Question: I have an interesting error which I couldn't debug and find information online. Got a screenshot of the error. Please see...

This is the details view of my controller. There are many records in that database table and some of them returns that error when I click the records on the list view. Most of them shows the page with no problems, but some of them does this. As you see in the picture, Model.Description has a value, and a long one, and it's far from being a null or empty value.
That is the Details controller which returns the db record to the view.
'''
public ActionResult Details(string title, int id)
{
if (id == null)
{
return new HttpStatusCodeResult(HttpStatusCode.BadRequest);
}
Page page = db.Pages.Where(p => p.MenuElement_Id == 2).First(p => p.Id == id);
if (page == null || HelperFuncs.URLFriendly(page.Title) != title)
{
return HttpNotFound();
}
return View(page);
}
'''
FYI, before the error appears, controller returns the view with no problems. And Model.Description has value when it returns the view. After that, pressing F10 brings me to the view and shows up error which is shown in the below picture.
May be you experienced such an issue, could you please tell me where to debug and look for the solution of that error? If you need more information, I will provide what you need.
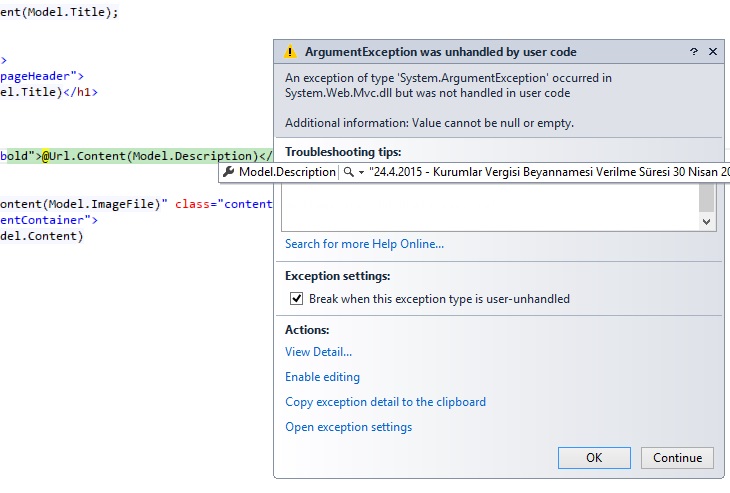
Answer: You don't need to use 'Url.Content()', if you simply want to display text. So you should simply remove it.
'''
<div>@Modal.Description</div>
'''
'''
<div>@Url.Content(Modal.Description)</div>
'''